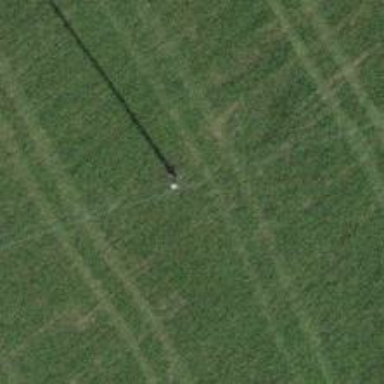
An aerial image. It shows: Straight power pole managing the electricity lines.